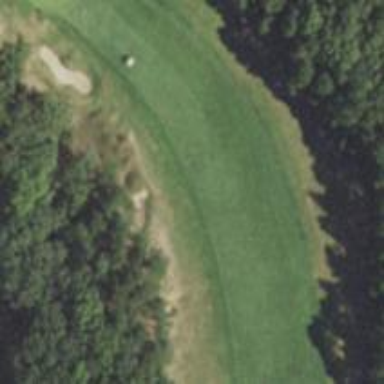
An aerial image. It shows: Golf hole.